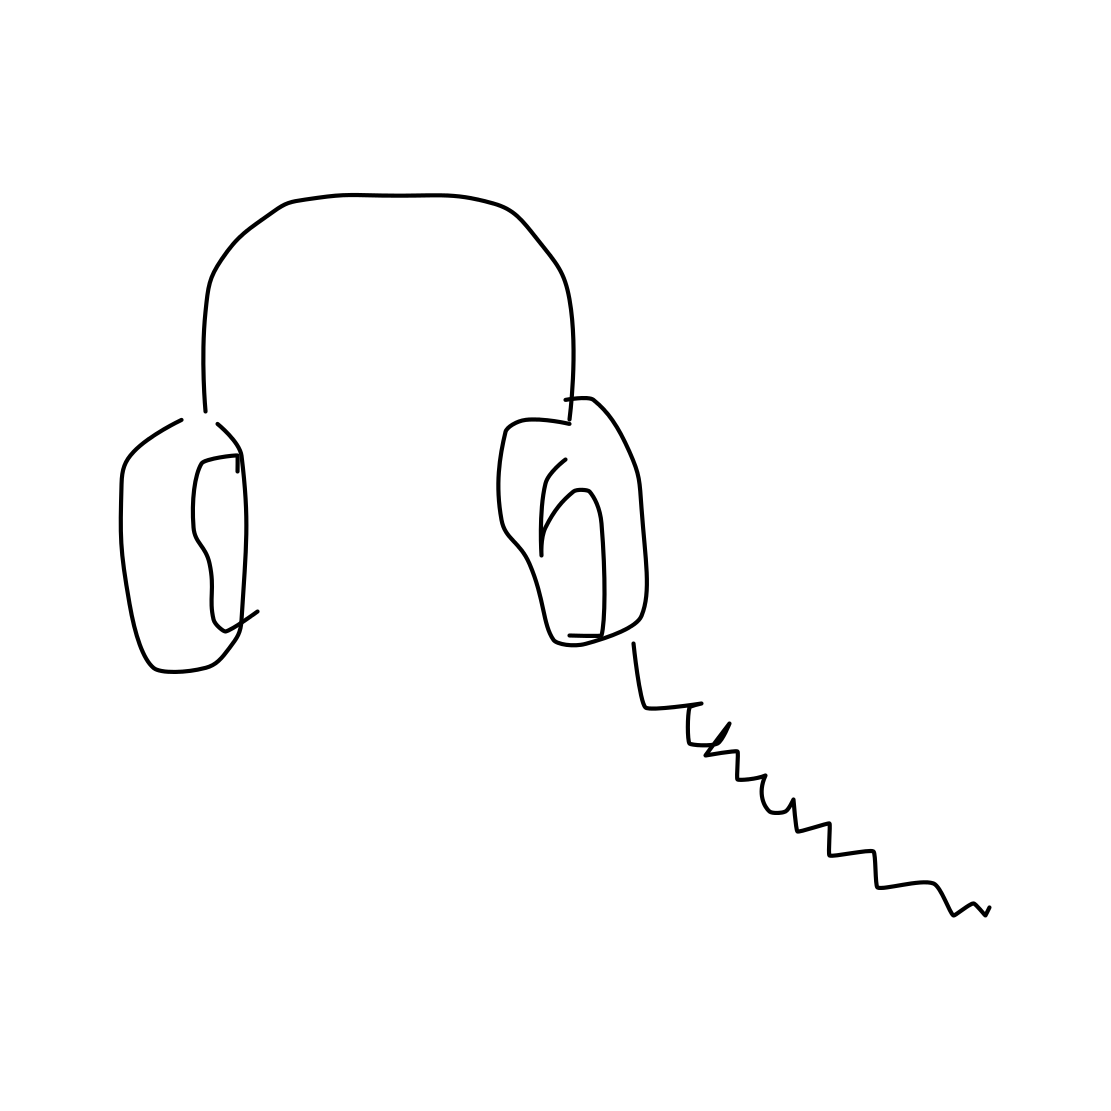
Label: head-phones